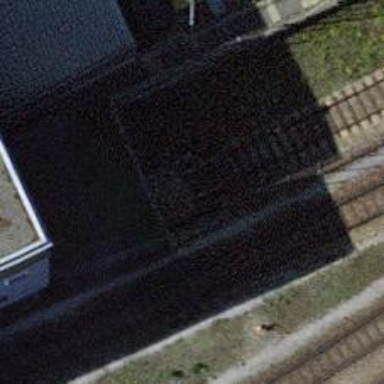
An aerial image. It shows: Railway buffer stop.